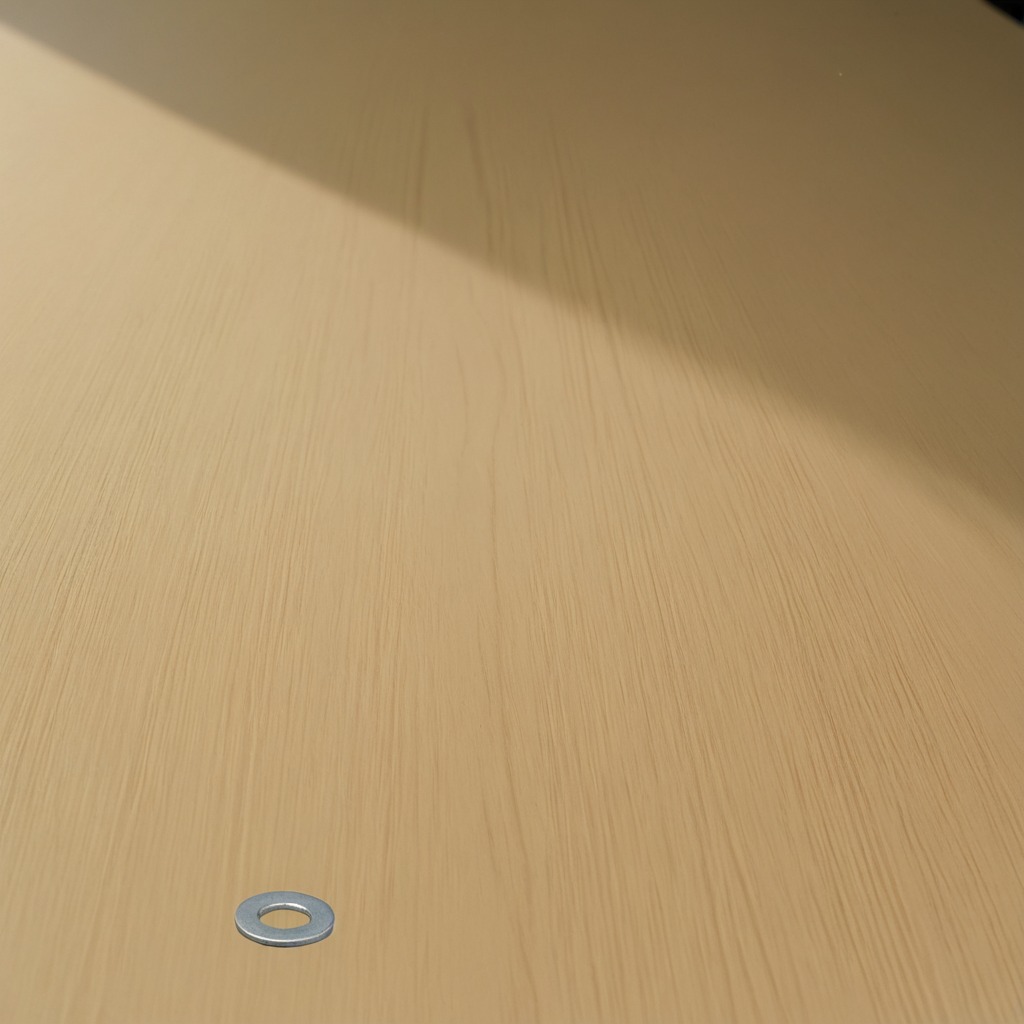
A flat metal washer lies on a plywood surface in a paint workshop lit by afternoon window light.